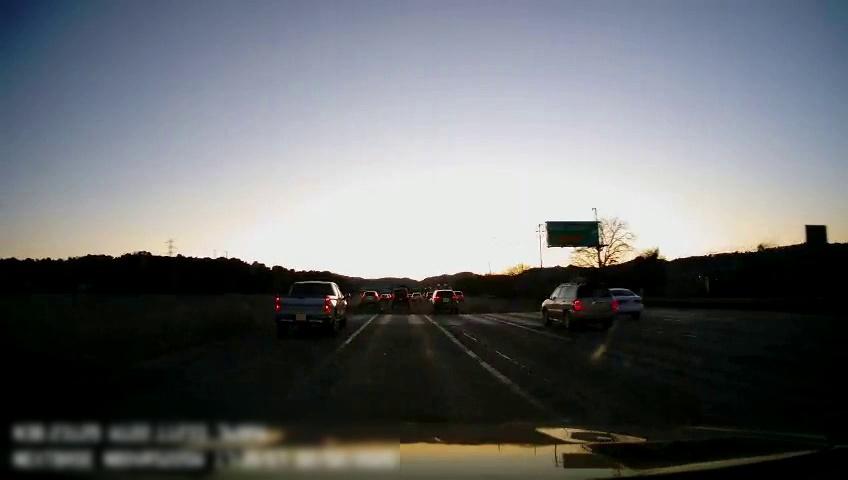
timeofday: Dusk/Dawn/Twilight
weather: Sunny
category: Drivable Space
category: Vehicles | Car
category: Vehicles | SUV
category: Vehicles | SUV
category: Vehicles | Car
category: Vehicles | SUV
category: Vehicles | Truck
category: Vehicles | Car
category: Vehicles | Car
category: Vehicles | Car
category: Lanes | Current Lane
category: Lanes | Current Lane
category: Lanes | Alternate Lane
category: Traffic | Signs